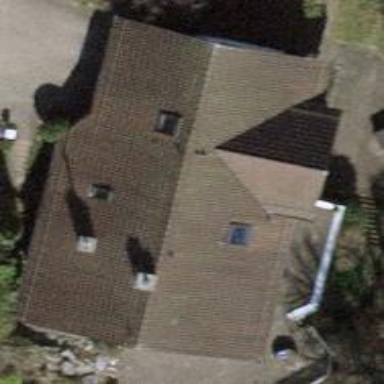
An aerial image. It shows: Building with tiled roof.